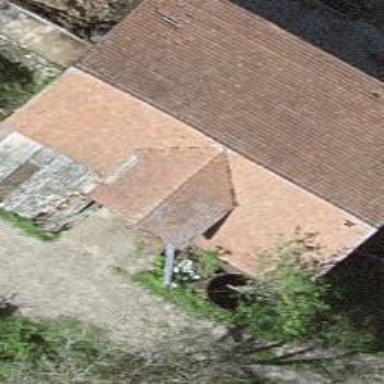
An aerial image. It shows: Rural barn.